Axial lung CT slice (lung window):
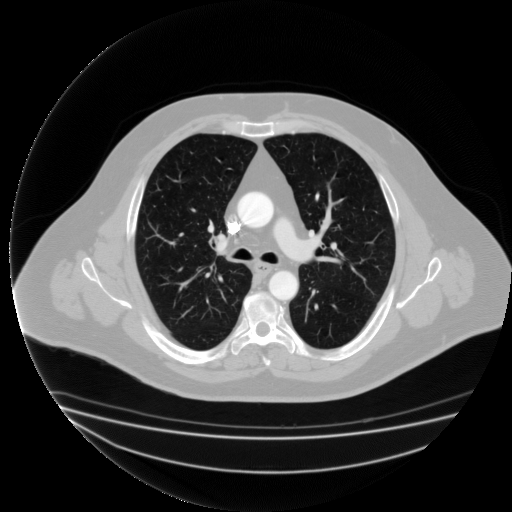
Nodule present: no